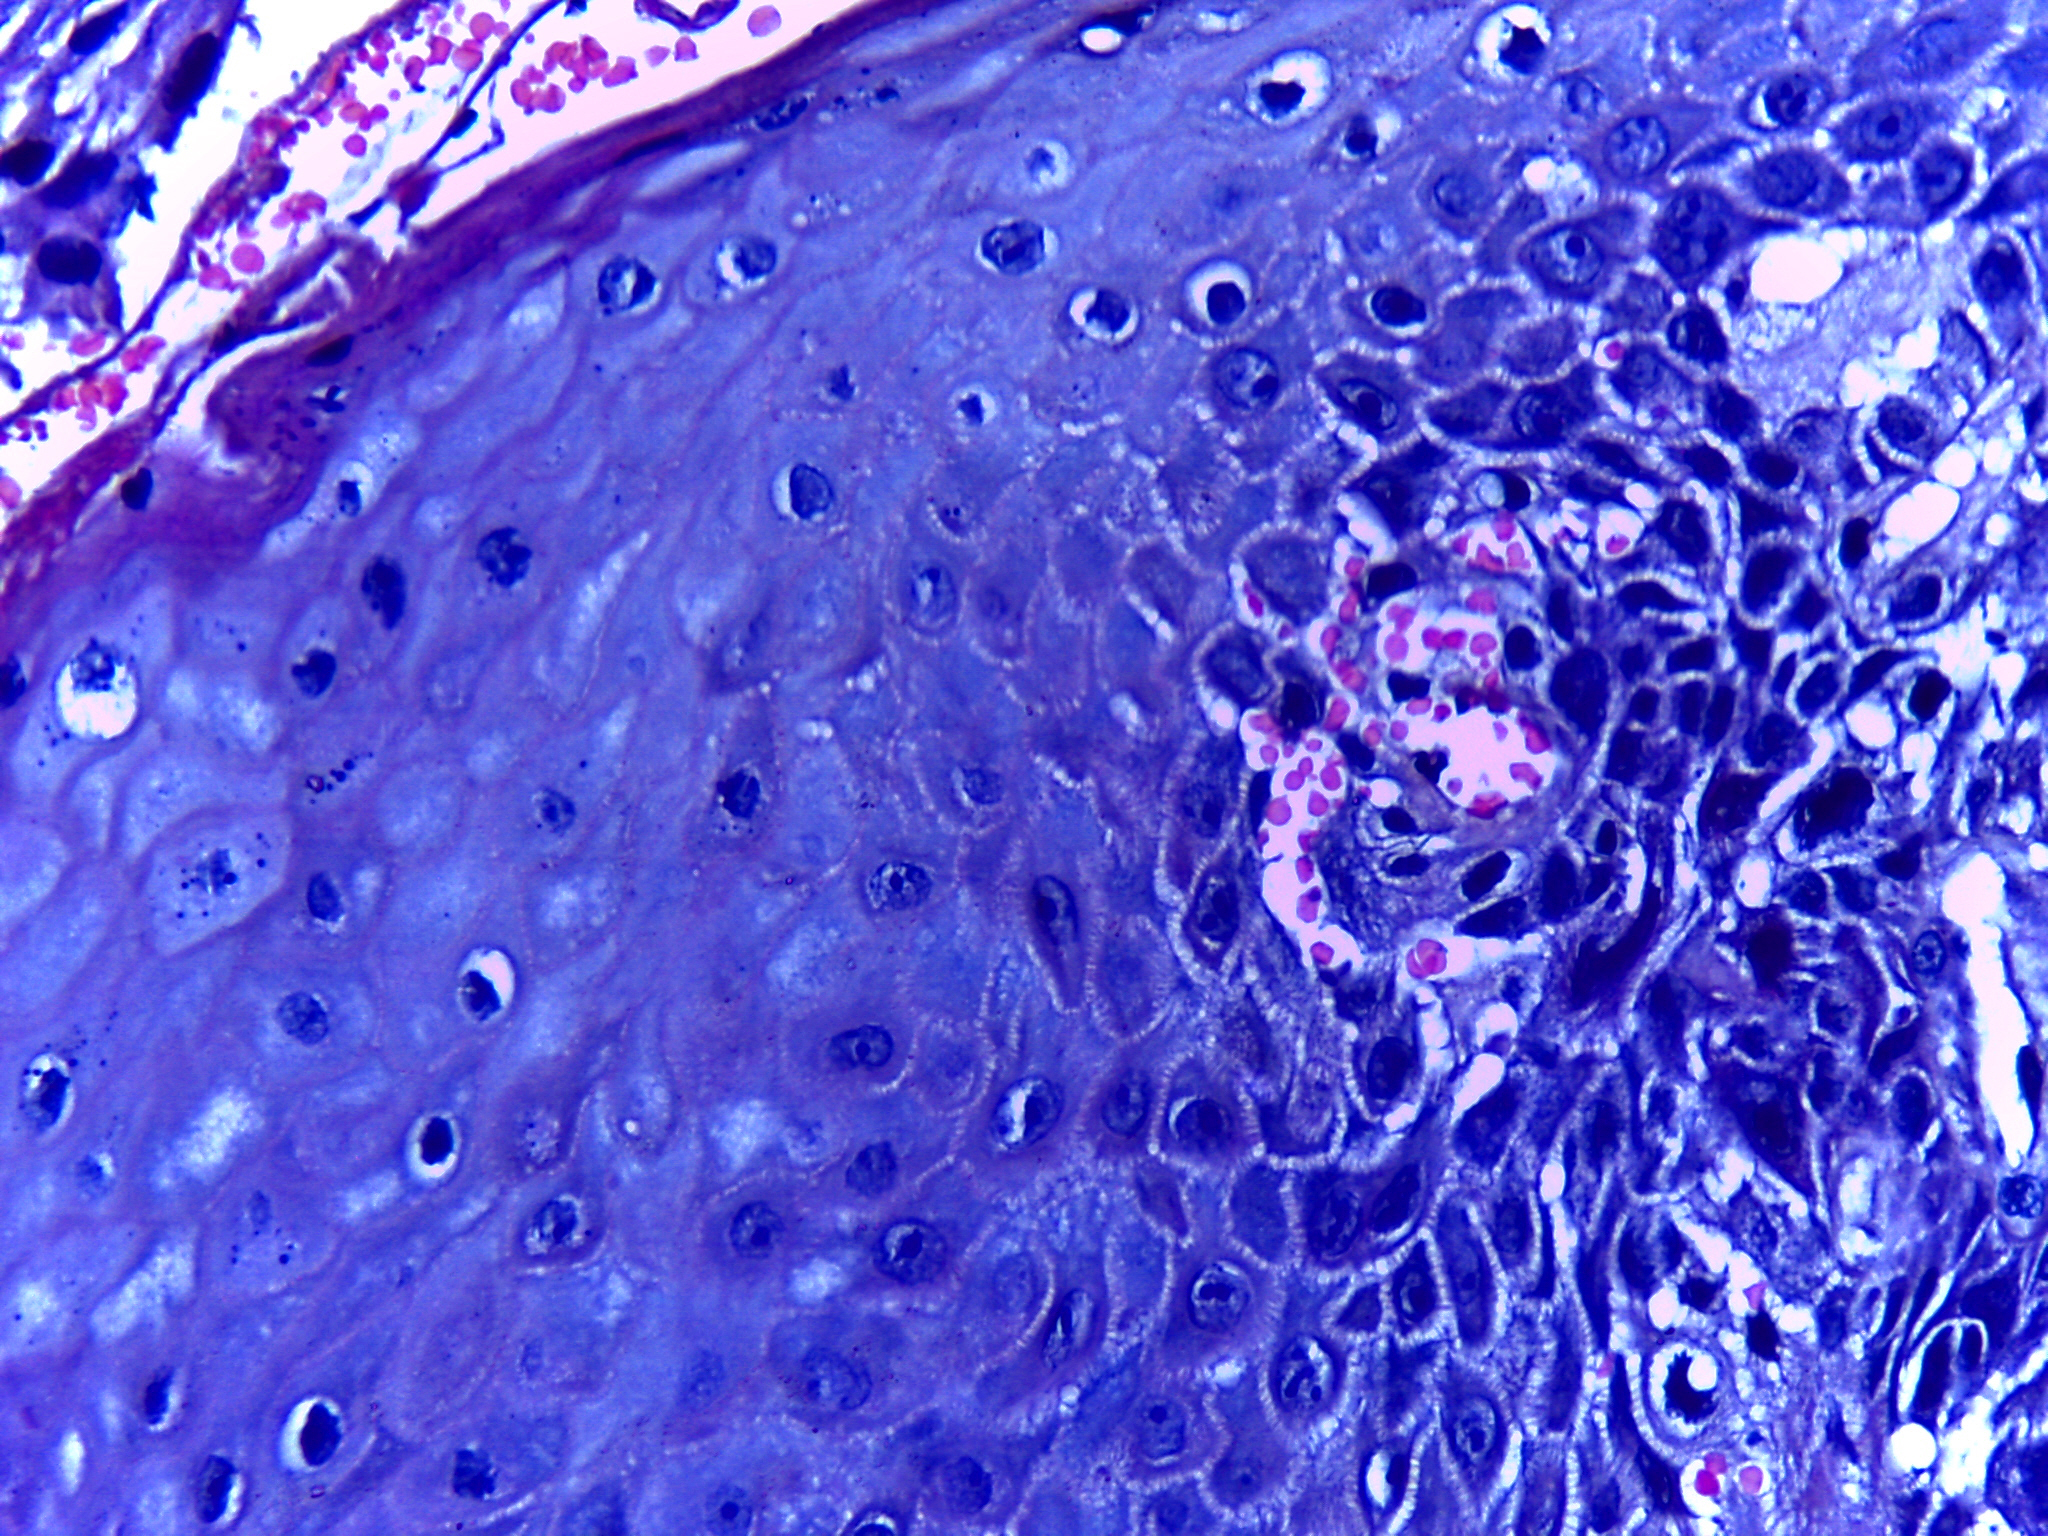
Diagnosis: OSCC